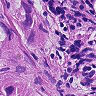
Metastatic tissue present: yes